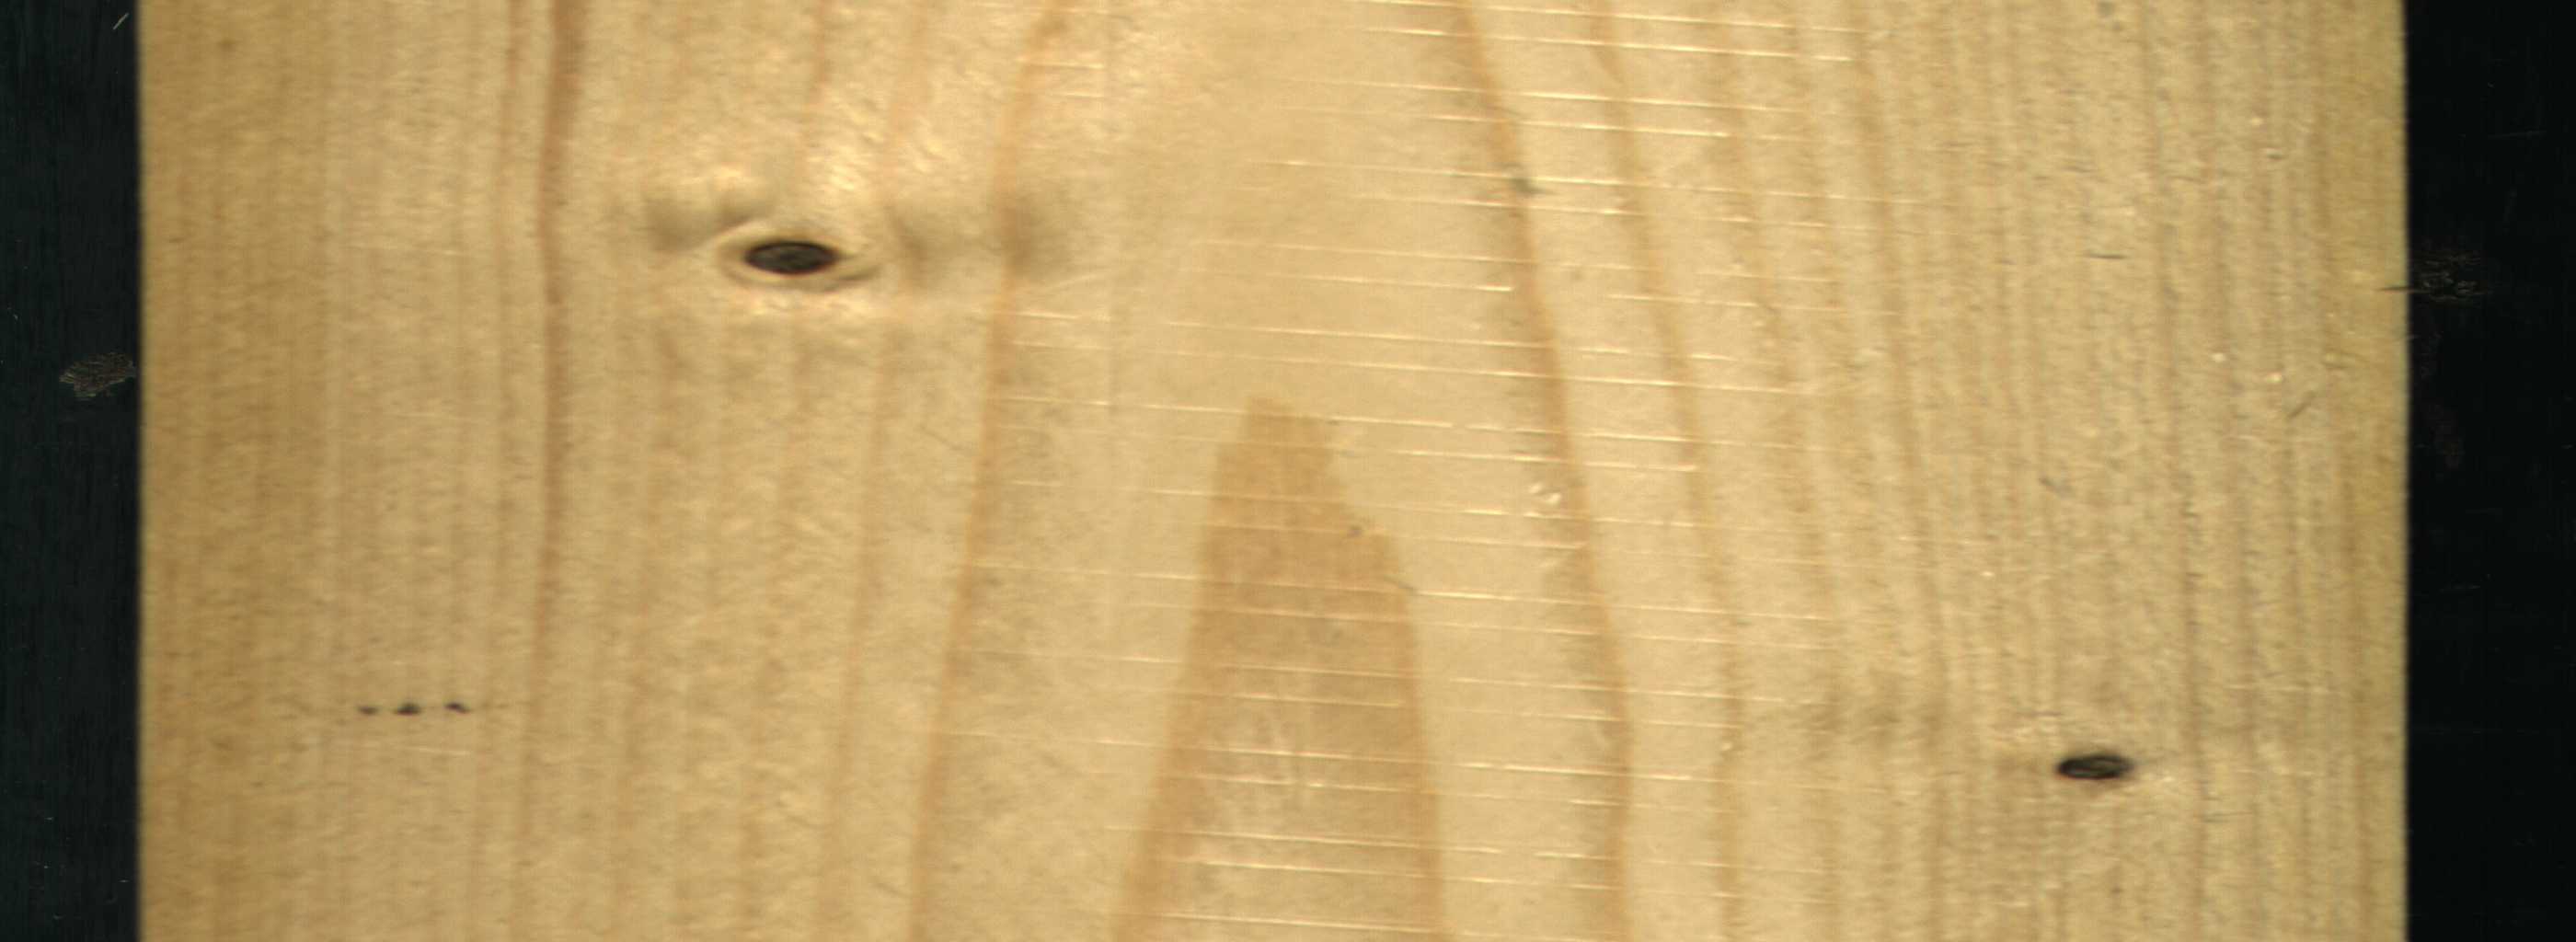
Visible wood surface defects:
Dead_Knot
Dead_Knot